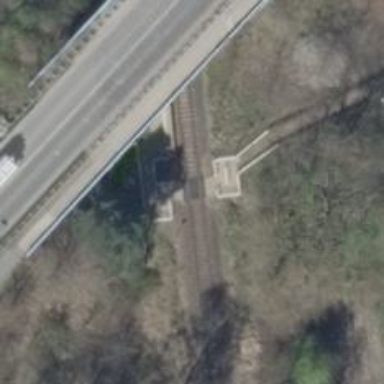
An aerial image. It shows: Railway crossing.